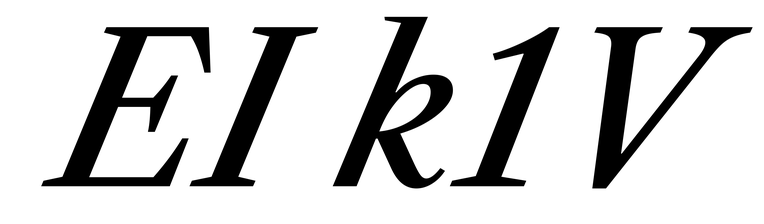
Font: LibreCaslonText-Italic_Medium_Italic